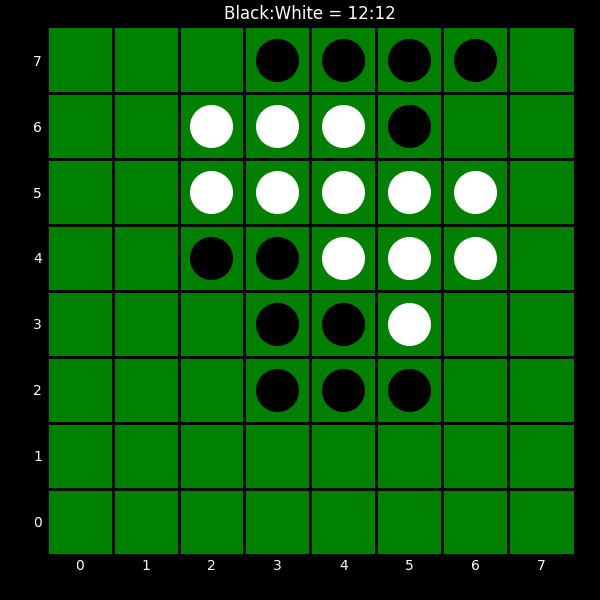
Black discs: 12
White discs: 12